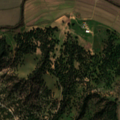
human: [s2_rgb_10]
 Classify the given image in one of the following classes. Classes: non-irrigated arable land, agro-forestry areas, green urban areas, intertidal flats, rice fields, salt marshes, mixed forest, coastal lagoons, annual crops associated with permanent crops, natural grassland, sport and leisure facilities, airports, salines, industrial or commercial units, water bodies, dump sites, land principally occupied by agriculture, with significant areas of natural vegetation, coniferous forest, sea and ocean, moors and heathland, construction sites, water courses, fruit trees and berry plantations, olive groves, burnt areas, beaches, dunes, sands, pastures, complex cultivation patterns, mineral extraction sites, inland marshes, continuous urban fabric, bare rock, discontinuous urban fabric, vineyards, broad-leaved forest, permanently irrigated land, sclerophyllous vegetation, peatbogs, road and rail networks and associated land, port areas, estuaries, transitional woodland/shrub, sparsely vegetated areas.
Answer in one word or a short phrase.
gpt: rice fields, agro-forestry areas, mixed forest